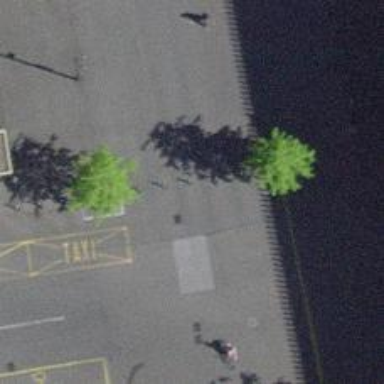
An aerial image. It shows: Bollard barrier.